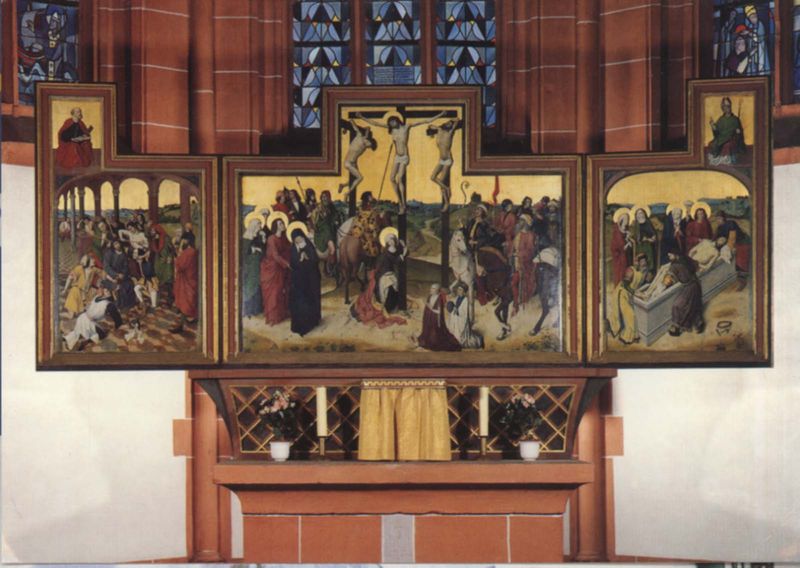
Titel: Stifteraltar in der Nikolauskapelle
Künstler: Meister des Marienlebens
Standort: Bernkastel-Kues, St. Nikolaus Hospital / Cusanus Stift (EU - D - RP)
Schlagwörter: flügel, menschen, blumen, fenster, säulen, rot, johannes, stein, tod, tot, vorhang, kirche, gold, drei, gotik, pferd, blumentopf, mauer, ziegel, backstein, kerze, kerzen, kreuz, gebet, altar, hochaltar, kerzenständer, buntglas, christus, grab, jesus, kreuzigung, ostern, heiliger, tempel, heilige, maria, madonna, beweinung, maria magdalena, sakral, grablegung, goldgrund, tryptichon, tabernakel, retabel, flügelaltar, triptychon, apostel, marter, kreuzweg, kreizigung, verrat, barnabas, madalena, cchristus, kirchenfenster flügelaltar, hostienschrein